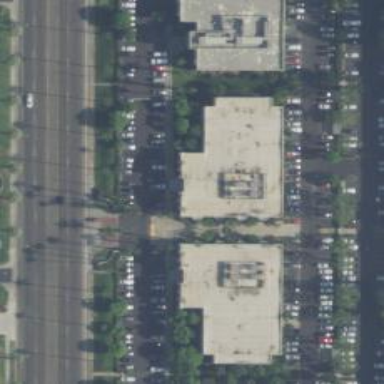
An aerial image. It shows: Parking space.